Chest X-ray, PA view. Patient: 64 years old, sex M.
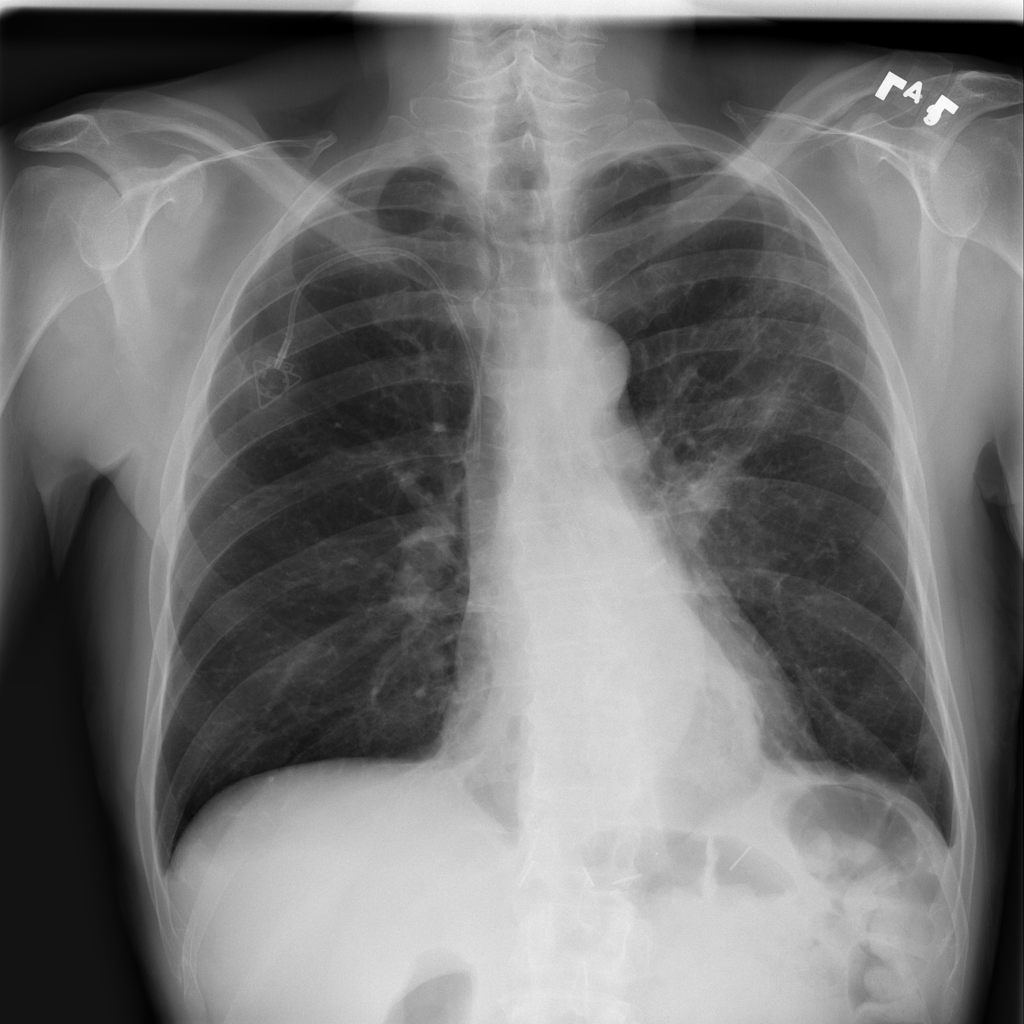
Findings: Infiltration, Mass